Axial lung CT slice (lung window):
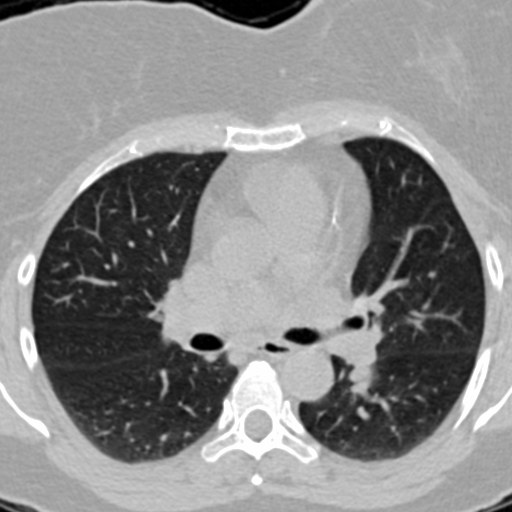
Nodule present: no